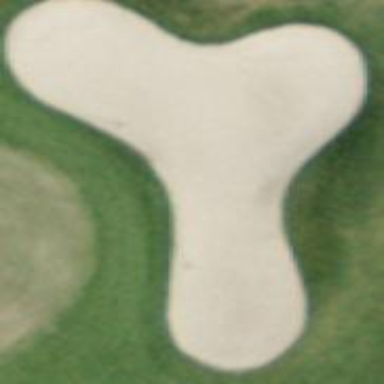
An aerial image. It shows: Golf bunker filled with sandy terrain.